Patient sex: M
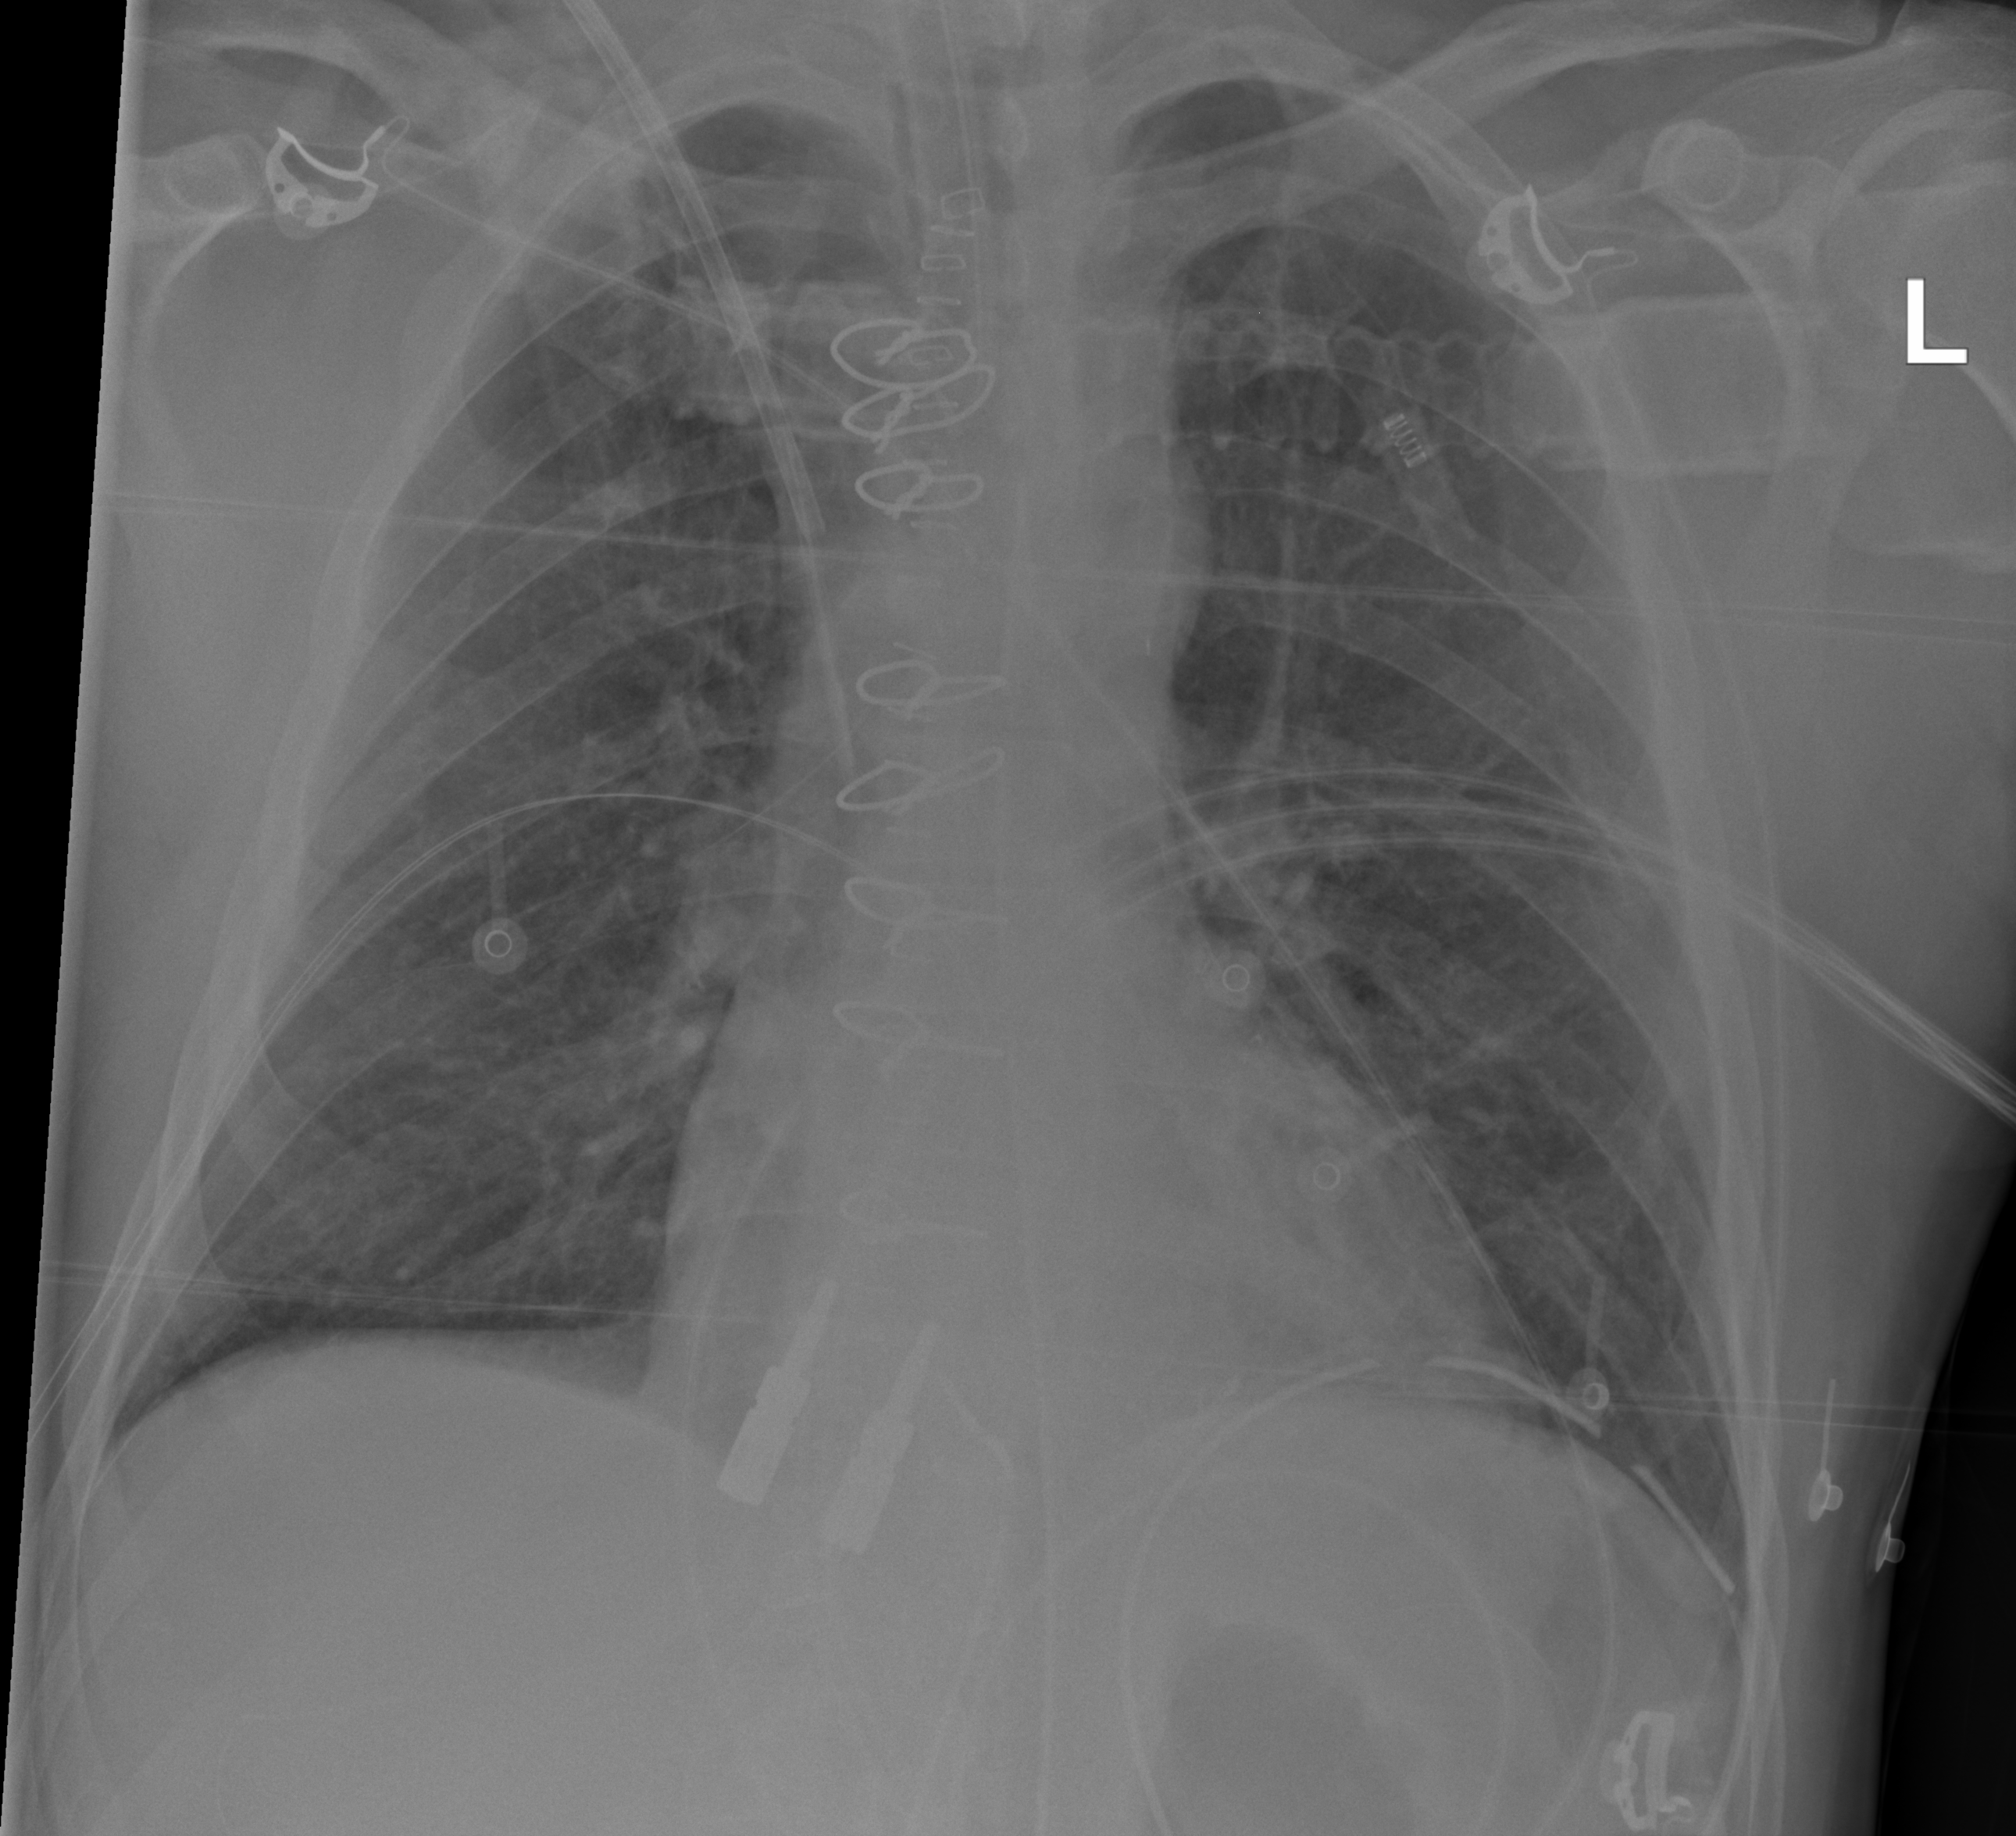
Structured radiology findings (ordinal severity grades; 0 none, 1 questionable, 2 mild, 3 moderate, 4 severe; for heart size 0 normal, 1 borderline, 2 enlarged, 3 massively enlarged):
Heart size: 1
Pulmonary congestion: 0
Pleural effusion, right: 0
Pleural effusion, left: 0
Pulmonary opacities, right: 0
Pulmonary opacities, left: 0
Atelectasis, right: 2
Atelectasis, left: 2